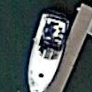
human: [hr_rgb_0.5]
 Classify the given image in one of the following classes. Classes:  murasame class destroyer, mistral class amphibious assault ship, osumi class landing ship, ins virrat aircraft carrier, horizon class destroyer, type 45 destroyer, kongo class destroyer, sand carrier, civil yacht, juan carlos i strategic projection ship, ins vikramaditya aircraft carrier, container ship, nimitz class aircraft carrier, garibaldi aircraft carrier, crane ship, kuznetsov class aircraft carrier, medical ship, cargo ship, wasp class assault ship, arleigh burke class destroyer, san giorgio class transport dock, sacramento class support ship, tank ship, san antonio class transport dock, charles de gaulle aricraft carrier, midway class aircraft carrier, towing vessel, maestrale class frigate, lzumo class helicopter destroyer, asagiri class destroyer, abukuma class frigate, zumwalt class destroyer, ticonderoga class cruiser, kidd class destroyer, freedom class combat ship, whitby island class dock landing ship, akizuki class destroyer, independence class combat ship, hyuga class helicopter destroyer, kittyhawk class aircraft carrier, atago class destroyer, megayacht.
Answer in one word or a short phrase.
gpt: Civil yacht